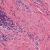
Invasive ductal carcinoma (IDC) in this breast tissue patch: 0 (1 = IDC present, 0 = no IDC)